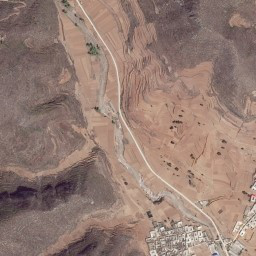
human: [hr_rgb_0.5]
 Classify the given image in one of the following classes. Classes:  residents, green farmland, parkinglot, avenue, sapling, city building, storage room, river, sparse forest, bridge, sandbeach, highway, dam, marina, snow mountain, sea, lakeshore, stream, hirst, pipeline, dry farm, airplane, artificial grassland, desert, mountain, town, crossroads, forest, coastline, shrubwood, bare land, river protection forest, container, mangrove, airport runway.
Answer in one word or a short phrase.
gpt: mountain